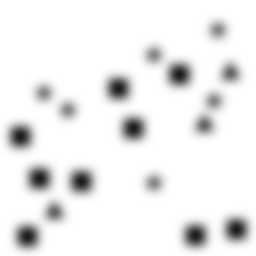
Squares: 9
Triangles: 3
Stars: 6
Total shapes: 18